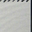
Piece: xx